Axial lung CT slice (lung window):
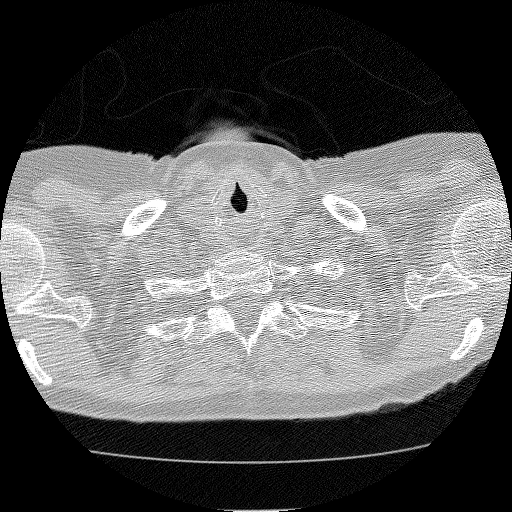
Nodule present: no